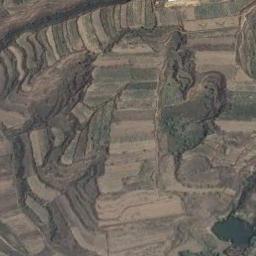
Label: terrace